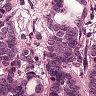
Metastatic tissue present: yes